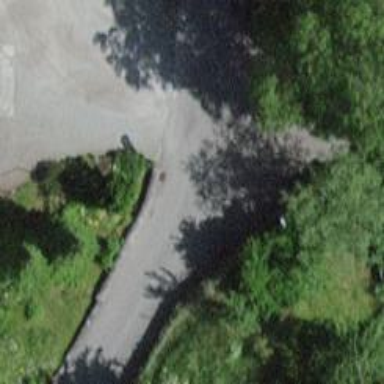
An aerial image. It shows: Smooth asphalt road in residential area.